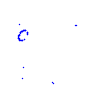
Particle: kaon